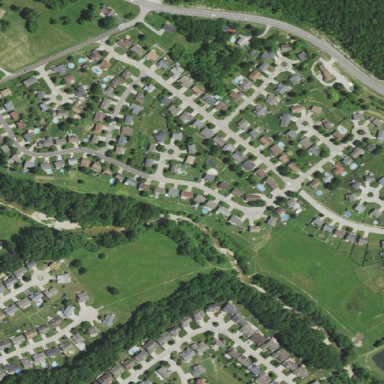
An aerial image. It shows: This residential area consists of single-family homes.